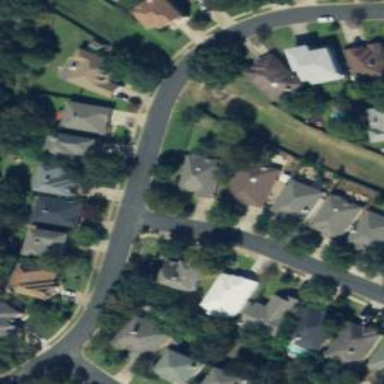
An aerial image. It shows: Residential road with asphalt surface and sidewalk on the left side.